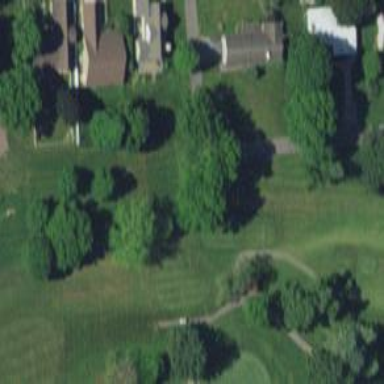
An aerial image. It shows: Golf tee.